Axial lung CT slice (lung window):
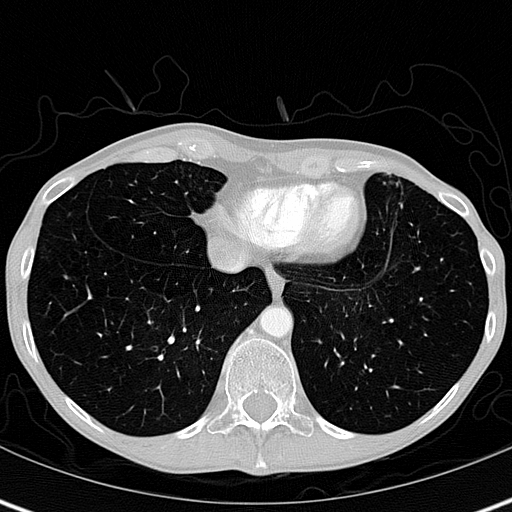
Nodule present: no